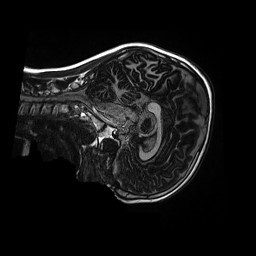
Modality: MP2RAGE
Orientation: sagittal
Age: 11
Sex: male
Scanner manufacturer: siemens
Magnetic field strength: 3 T
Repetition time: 4 s
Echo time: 0.00303 s